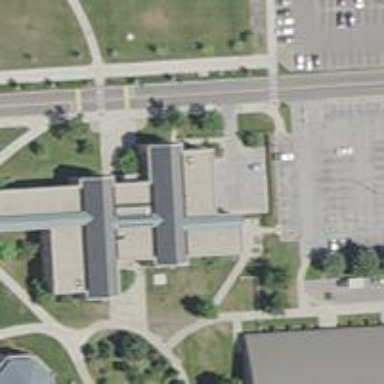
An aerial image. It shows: University building.